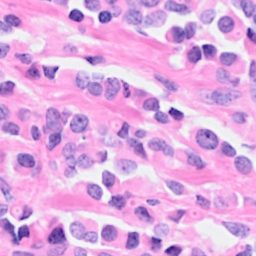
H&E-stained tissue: Breast